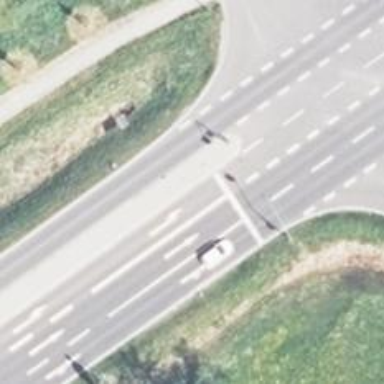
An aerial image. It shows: Road with traffic signals.